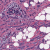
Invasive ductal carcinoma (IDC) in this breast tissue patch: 1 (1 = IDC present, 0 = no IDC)